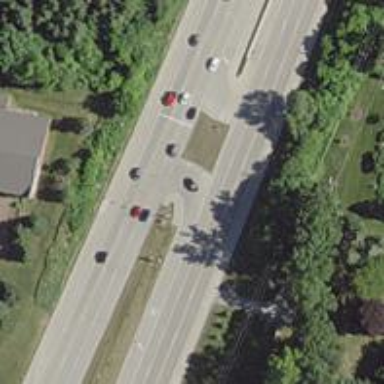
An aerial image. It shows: Primary highway.